Field crop: maize
Growth stage: 1
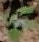
Species: chenopodium